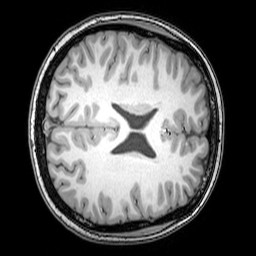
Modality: T1w
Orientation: axial
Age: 22
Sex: female
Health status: healthy
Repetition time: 0.081 s
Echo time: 0.037 s